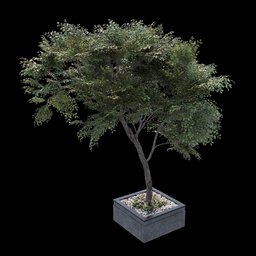
Label: nature